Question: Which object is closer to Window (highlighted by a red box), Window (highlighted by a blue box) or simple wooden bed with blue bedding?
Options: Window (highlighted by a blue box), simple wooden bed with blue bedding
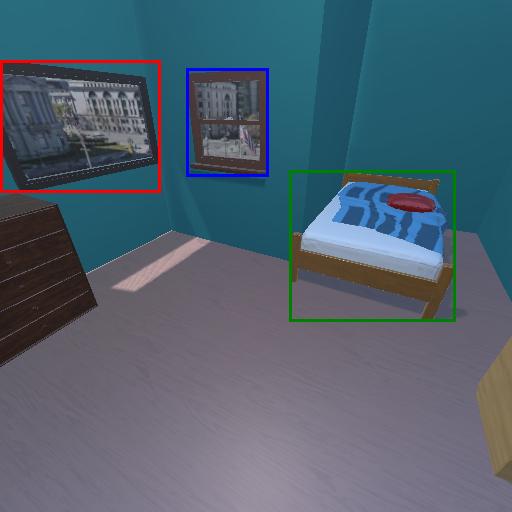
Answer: Window (highlighted by a blue box)